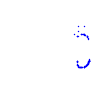
Particle: kaon